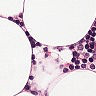
Metastatic tissue present: no